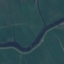
Land use / land cover class: River